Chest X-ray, PA view. Patient: 47 years old, sex M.
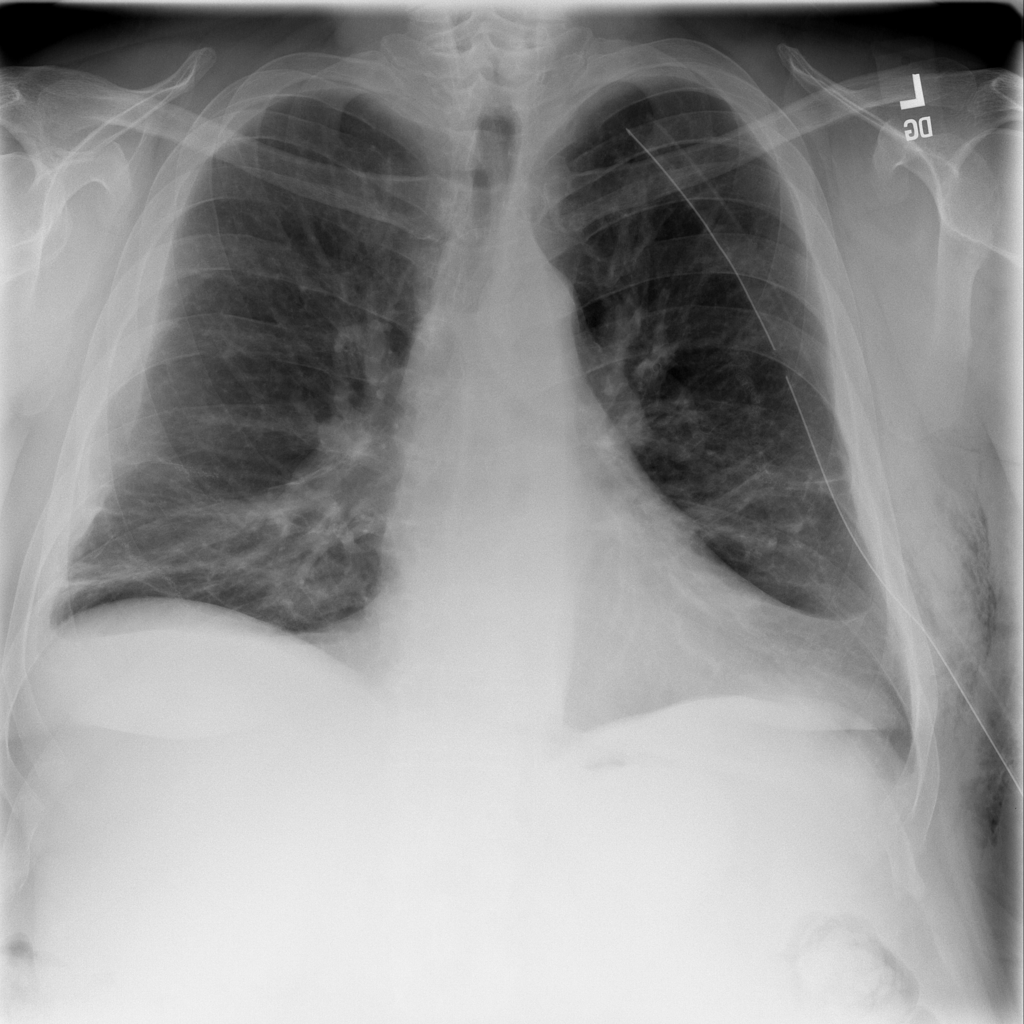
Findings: Atelectasis, Emphysema, Pleural_Thickening, Pneumothorax